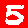
Digit: 5